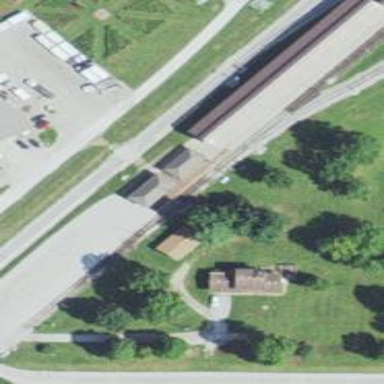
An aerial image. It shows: Platform on the railway.